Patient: sex M, age 22
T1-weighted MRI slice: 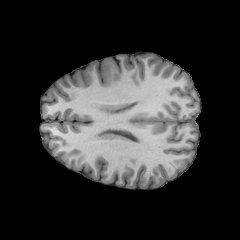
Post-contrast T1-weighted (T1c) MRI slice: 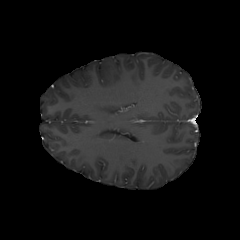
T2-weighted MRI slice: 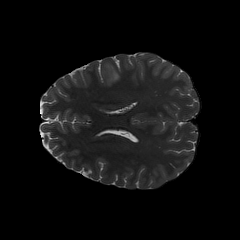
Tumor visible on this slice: yes
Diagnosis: Astrocytoma, IDH-mutant
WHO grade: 2